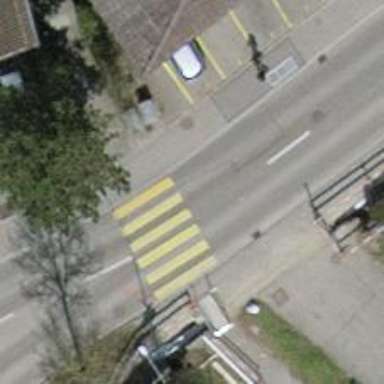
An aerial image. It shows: Uncontrolled zebra crossing on the road.